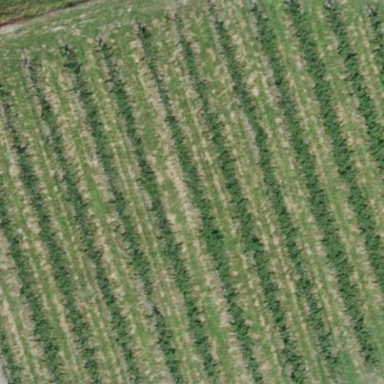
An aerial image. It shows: Orchard.